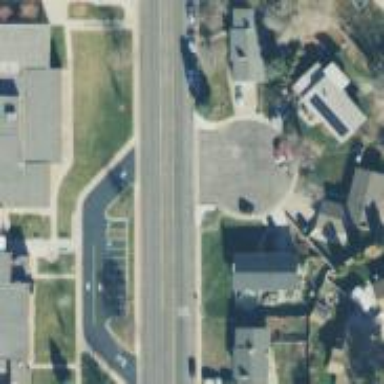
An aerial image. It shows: Residential road with asphalt surface.